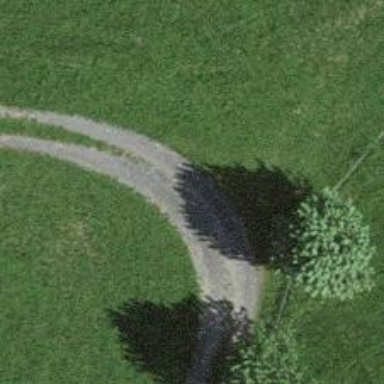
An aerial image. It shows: Grassy track with grade 5 track type.